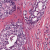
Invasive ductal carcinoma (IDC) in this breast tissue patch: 0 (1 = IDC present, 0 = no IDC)